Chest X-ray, AP view. Patient: 45 years old, sex M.
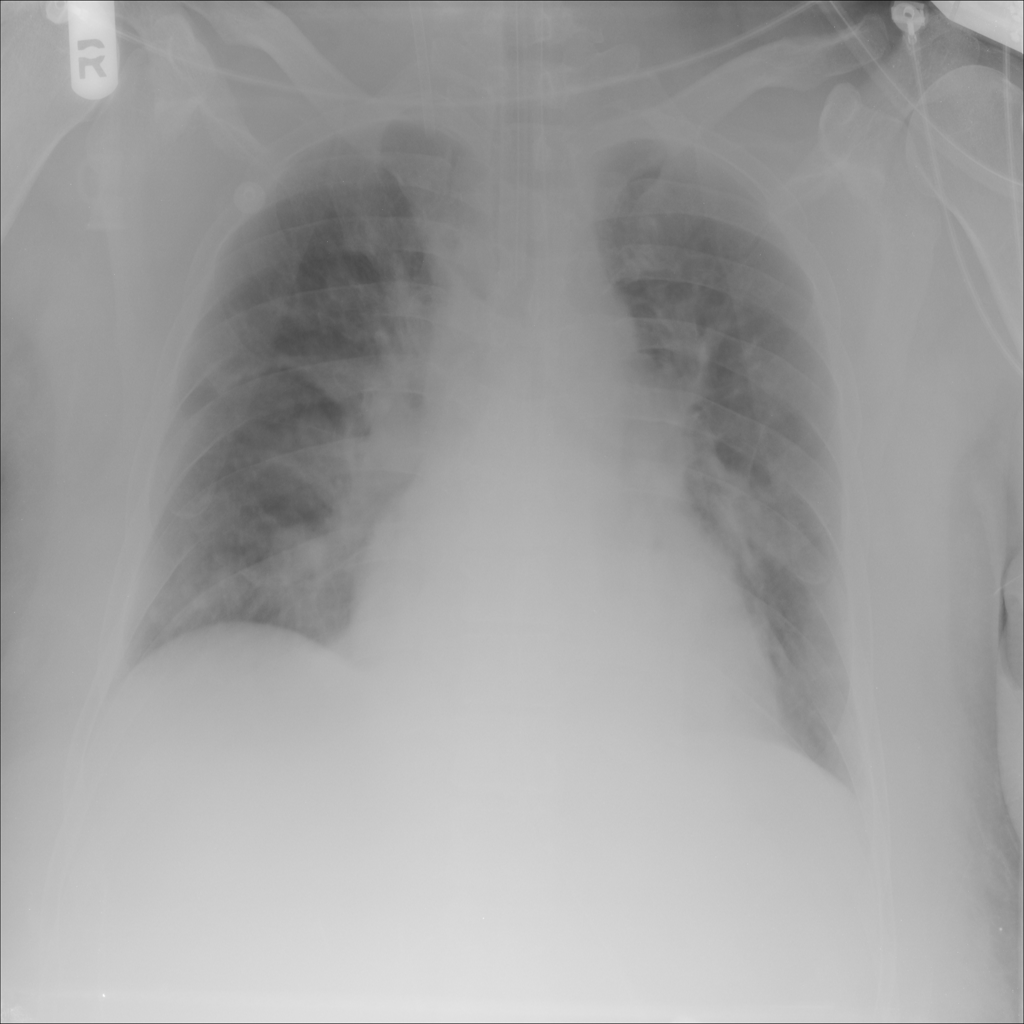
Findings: Consolidation, Effusion, Infiltration